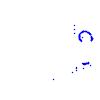
Particle: proton